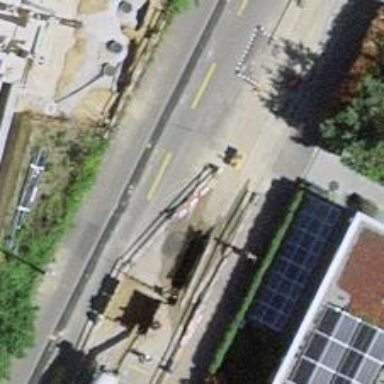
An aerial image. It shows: Bus stop with designated public transport stop position.